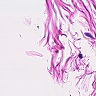
Metastatic tissue present: no